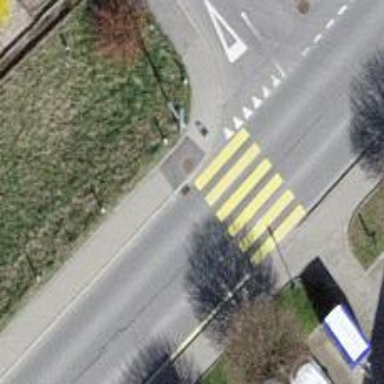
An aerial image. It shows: Zebra crossing on the road.